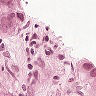
Metastatic tissue present: yes